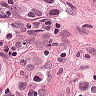
Metastatic tissue present: yes